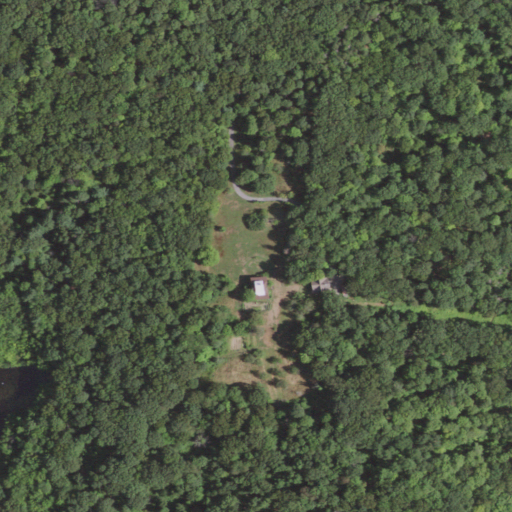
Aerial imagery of mountain in New York named Platt Hill containing deciduous forest, pasture, open development, woody wetlands, and open water